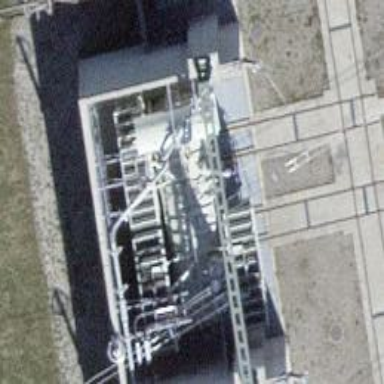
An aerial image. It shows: Outdoor transformer.